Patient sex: M
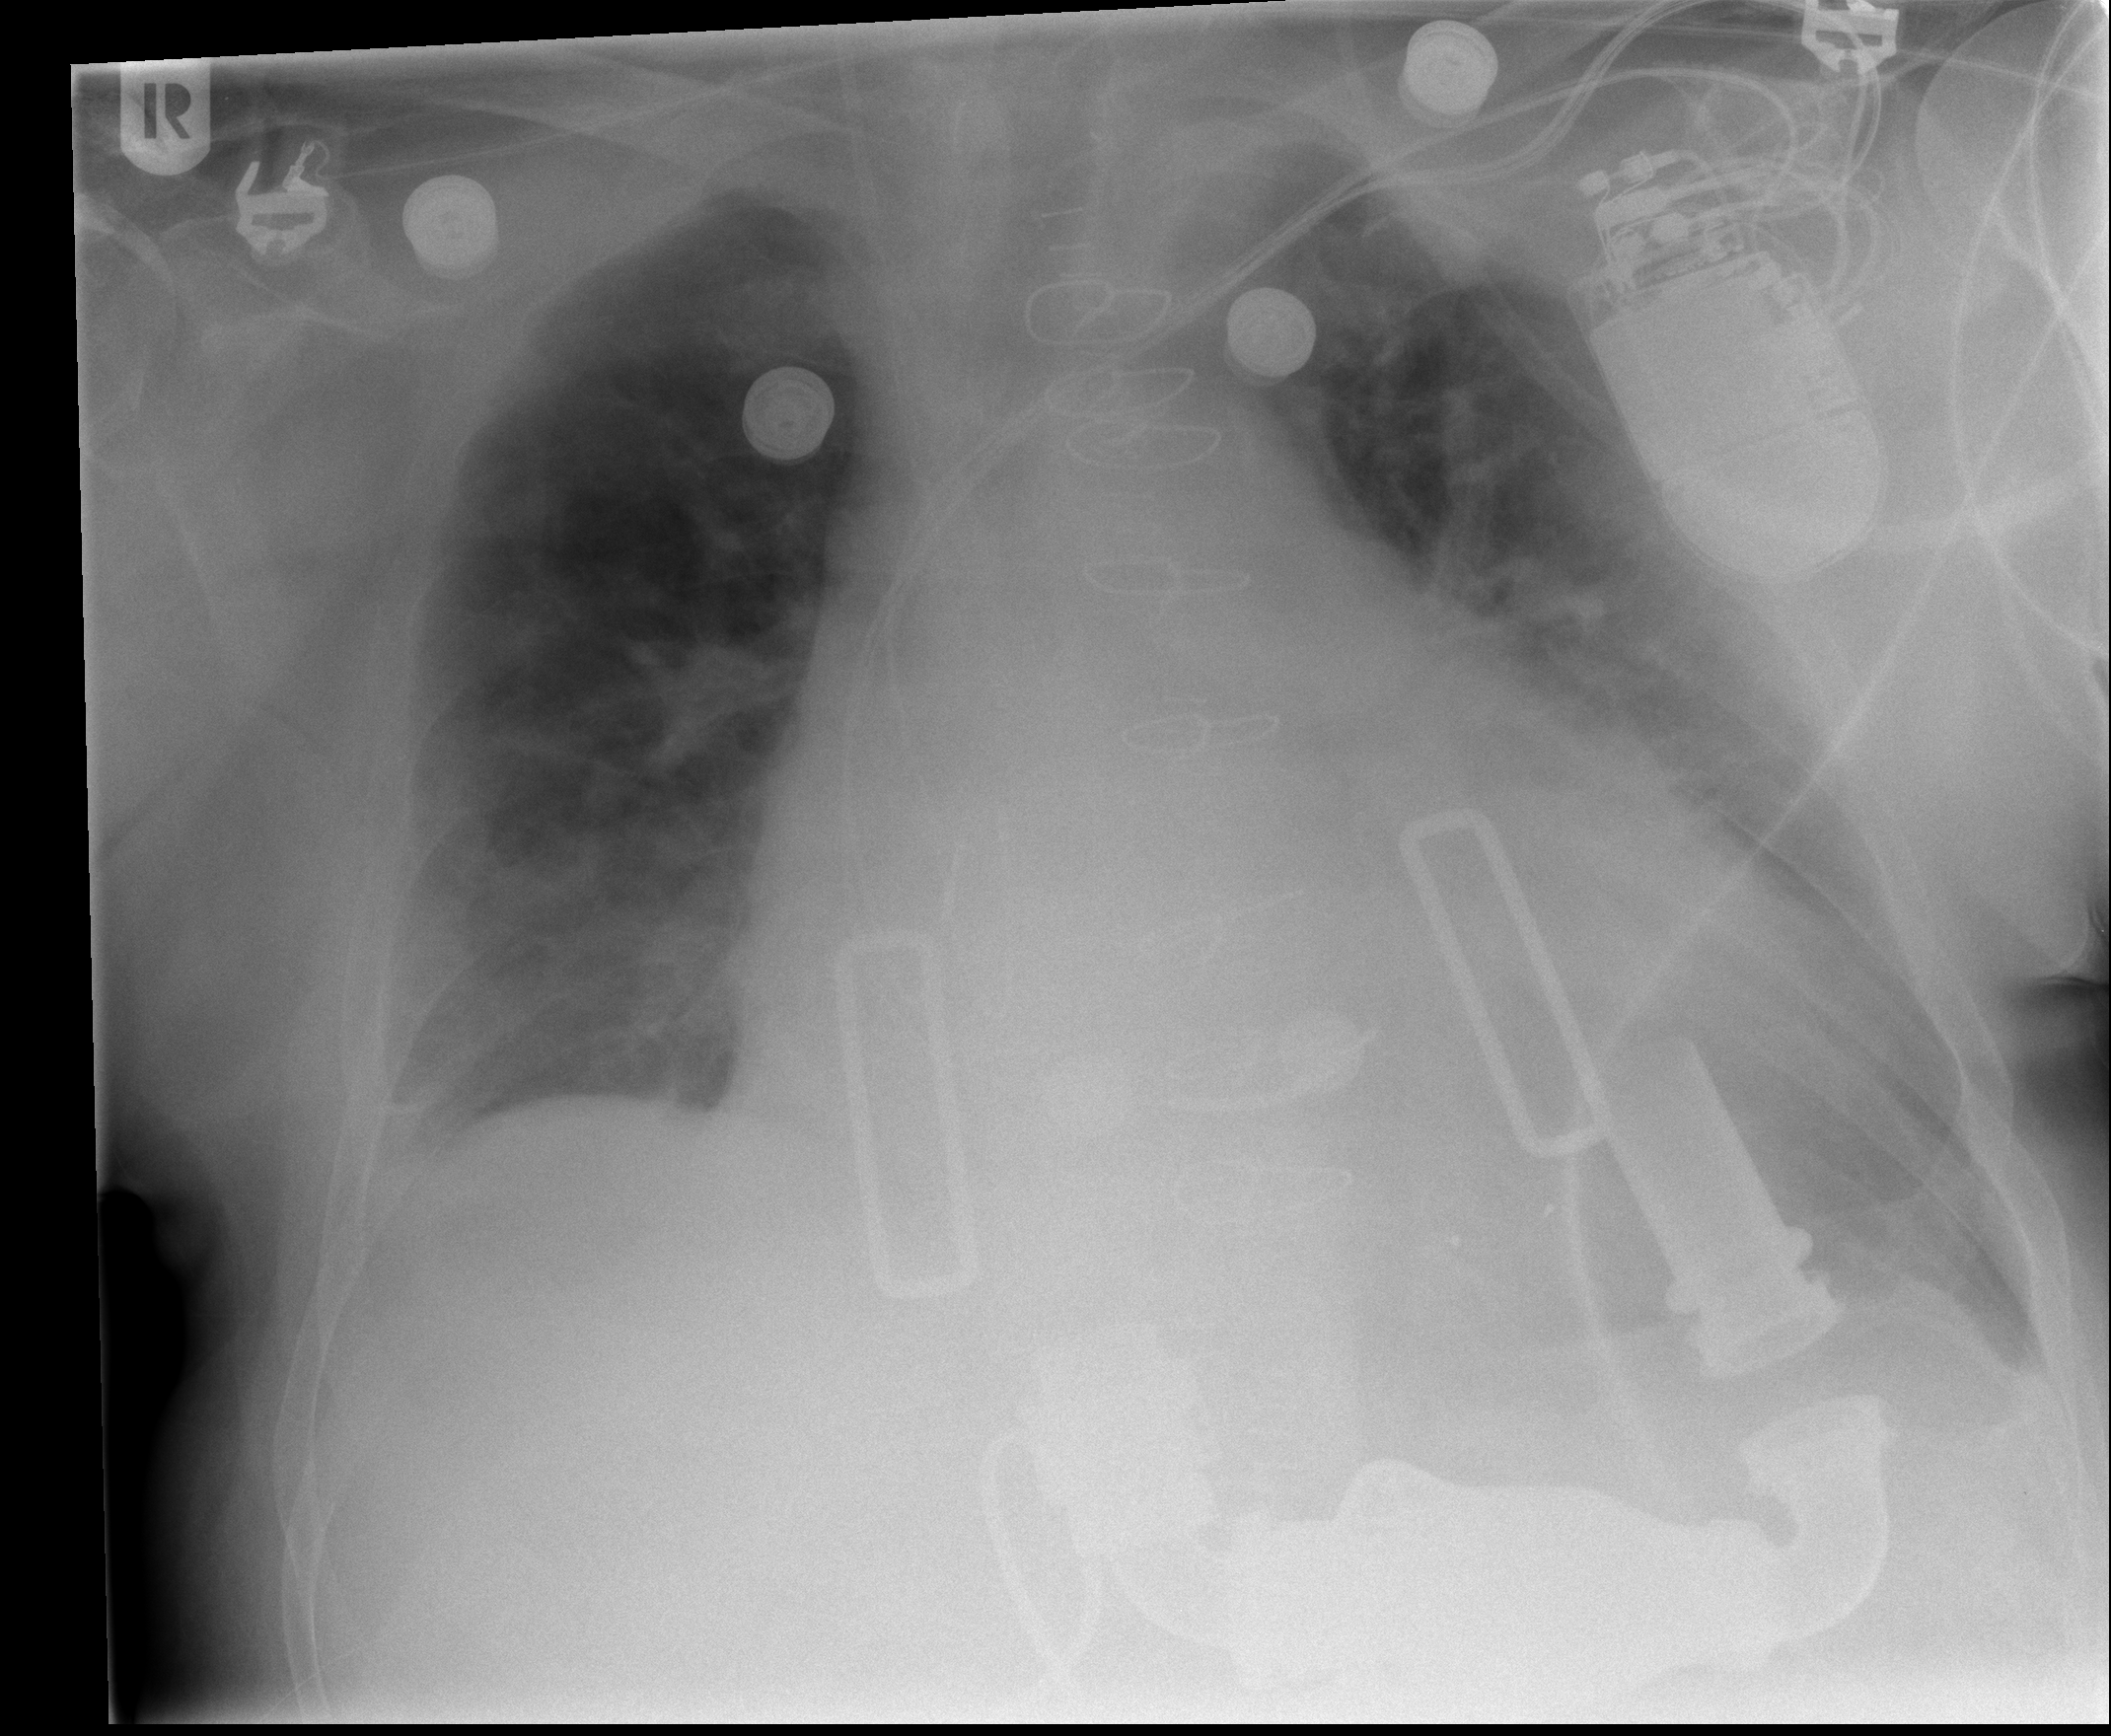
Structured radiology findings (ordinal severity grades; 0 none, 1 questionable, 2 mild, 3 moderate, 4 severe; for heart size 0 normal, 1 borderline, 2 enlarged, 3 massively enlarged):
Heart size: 3
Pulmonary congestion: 2
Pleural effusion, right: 2
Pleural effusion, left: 2
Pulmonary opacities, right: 2
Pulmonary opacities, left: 2
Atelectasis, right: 2
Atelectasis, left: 3